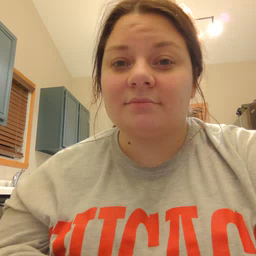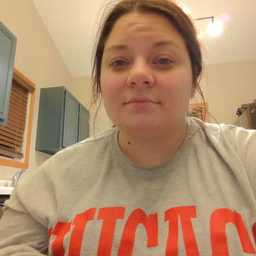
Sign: think